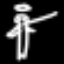
Label: angel